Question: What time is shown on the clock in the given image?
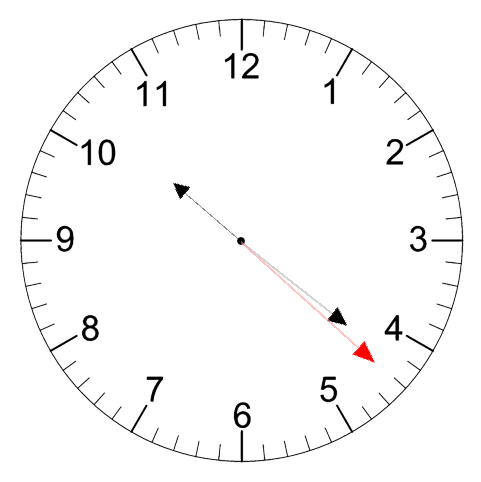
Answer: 10:21:22